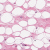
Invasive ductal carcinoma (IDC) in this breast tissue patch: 0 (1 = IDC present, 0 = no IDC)